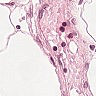
Metastatic tissue present: no